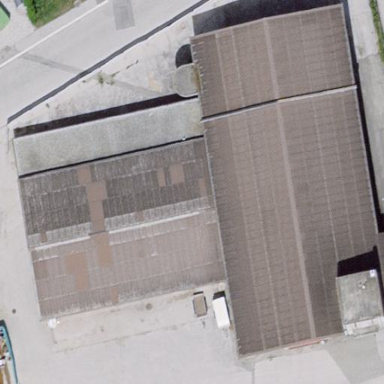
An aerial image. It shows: Building that is hangar at the airport.